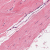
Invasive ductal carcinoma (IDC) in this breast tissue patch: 0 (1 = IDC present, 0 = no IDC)